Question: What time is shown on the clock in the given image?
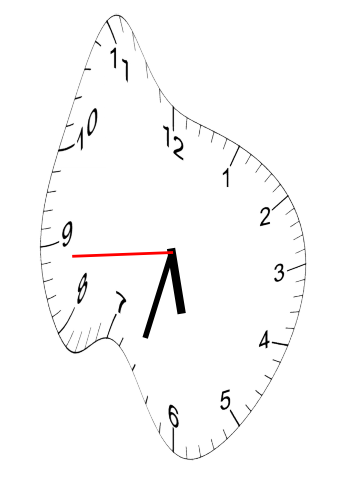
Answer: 05:32:44